Field crop: maize
Growth stage: 2
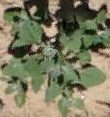
Species: chenopodium